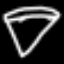
Label: diamond